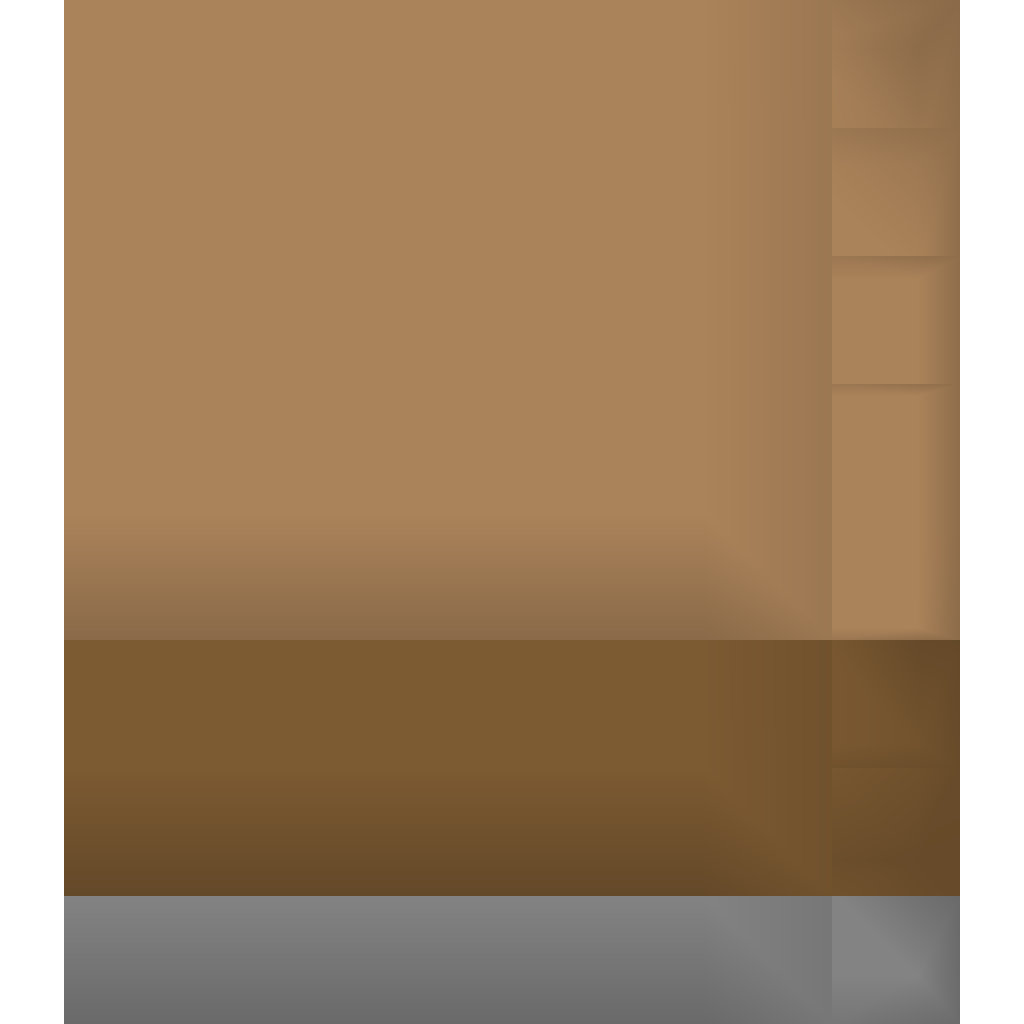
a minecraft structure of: House with storage wooden cube no roof 30% earth